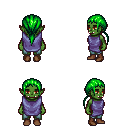
a pixel art fantasy rpg character, female body template, orc, green skin, chain tabard jacket, teal pants, green ponytail hairstyle, brown shoes, four views (front, back, left, right), 2x2 character sprite sheet, small pixel art, hard edges, no anti-aliasing